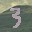
Label: 3